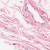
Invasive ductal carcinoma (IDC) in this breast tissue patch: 0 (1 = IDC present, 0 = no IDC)